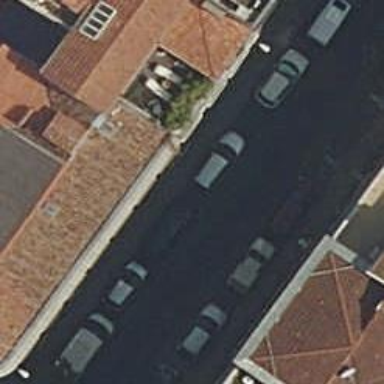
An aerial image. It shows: Motorcycle parking facility.